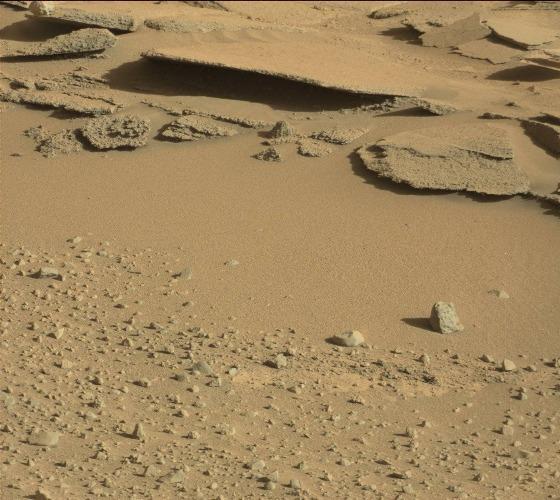
Terrain classes present: Bedrock, Gravel / Sand / Soil, Rock, Shadow